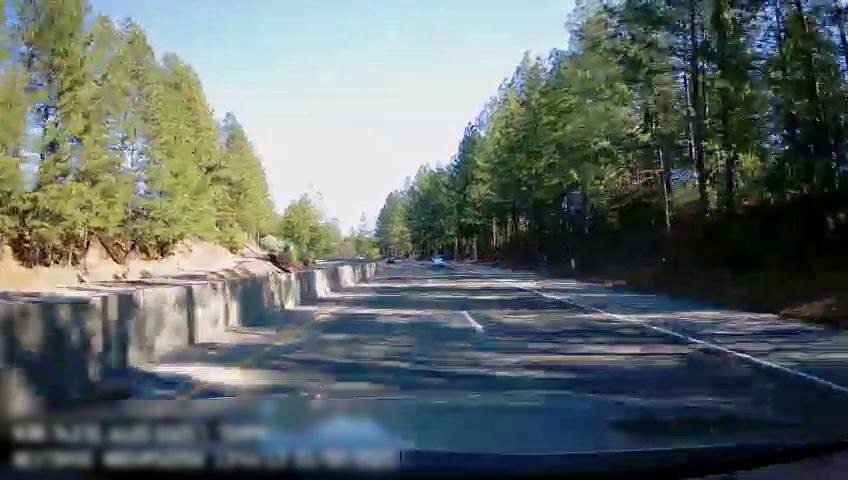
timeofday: Day
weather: Sunny
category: Drivable Space
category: Drivable Space
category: Vehicles | Car
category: Lanes | Alternate Lane
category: Lanes | Current Lane
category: Lanes | Alternate Lane